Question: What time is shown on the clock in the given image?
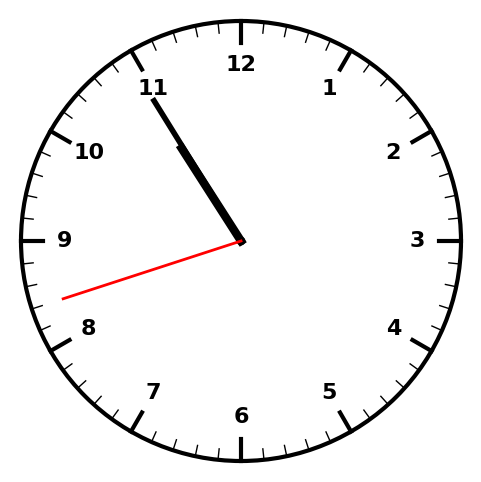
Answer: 10:54:42